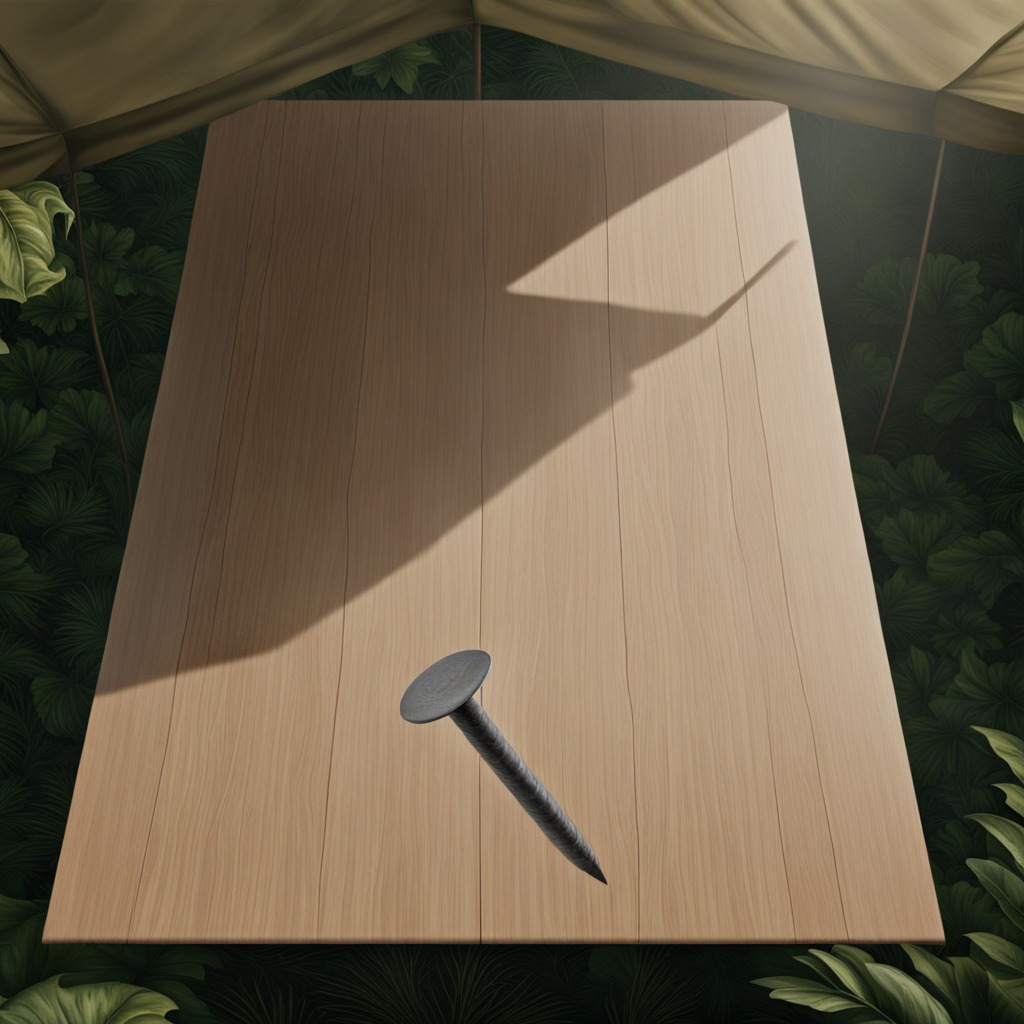
A nail is lying on a wooden table inside a jungle field workshop tent humid ambient light worn but